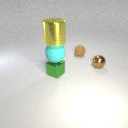
small green metal cube below large cyan rubber sphere